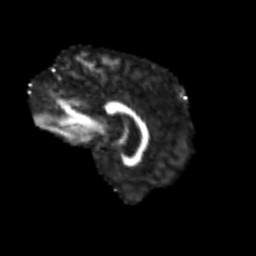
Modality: FA
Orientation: sagittal
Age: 75
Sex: male
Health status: ill
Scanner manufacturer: siemens
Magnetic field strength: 3 T
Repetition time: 8.7 s
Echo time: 0.11 s